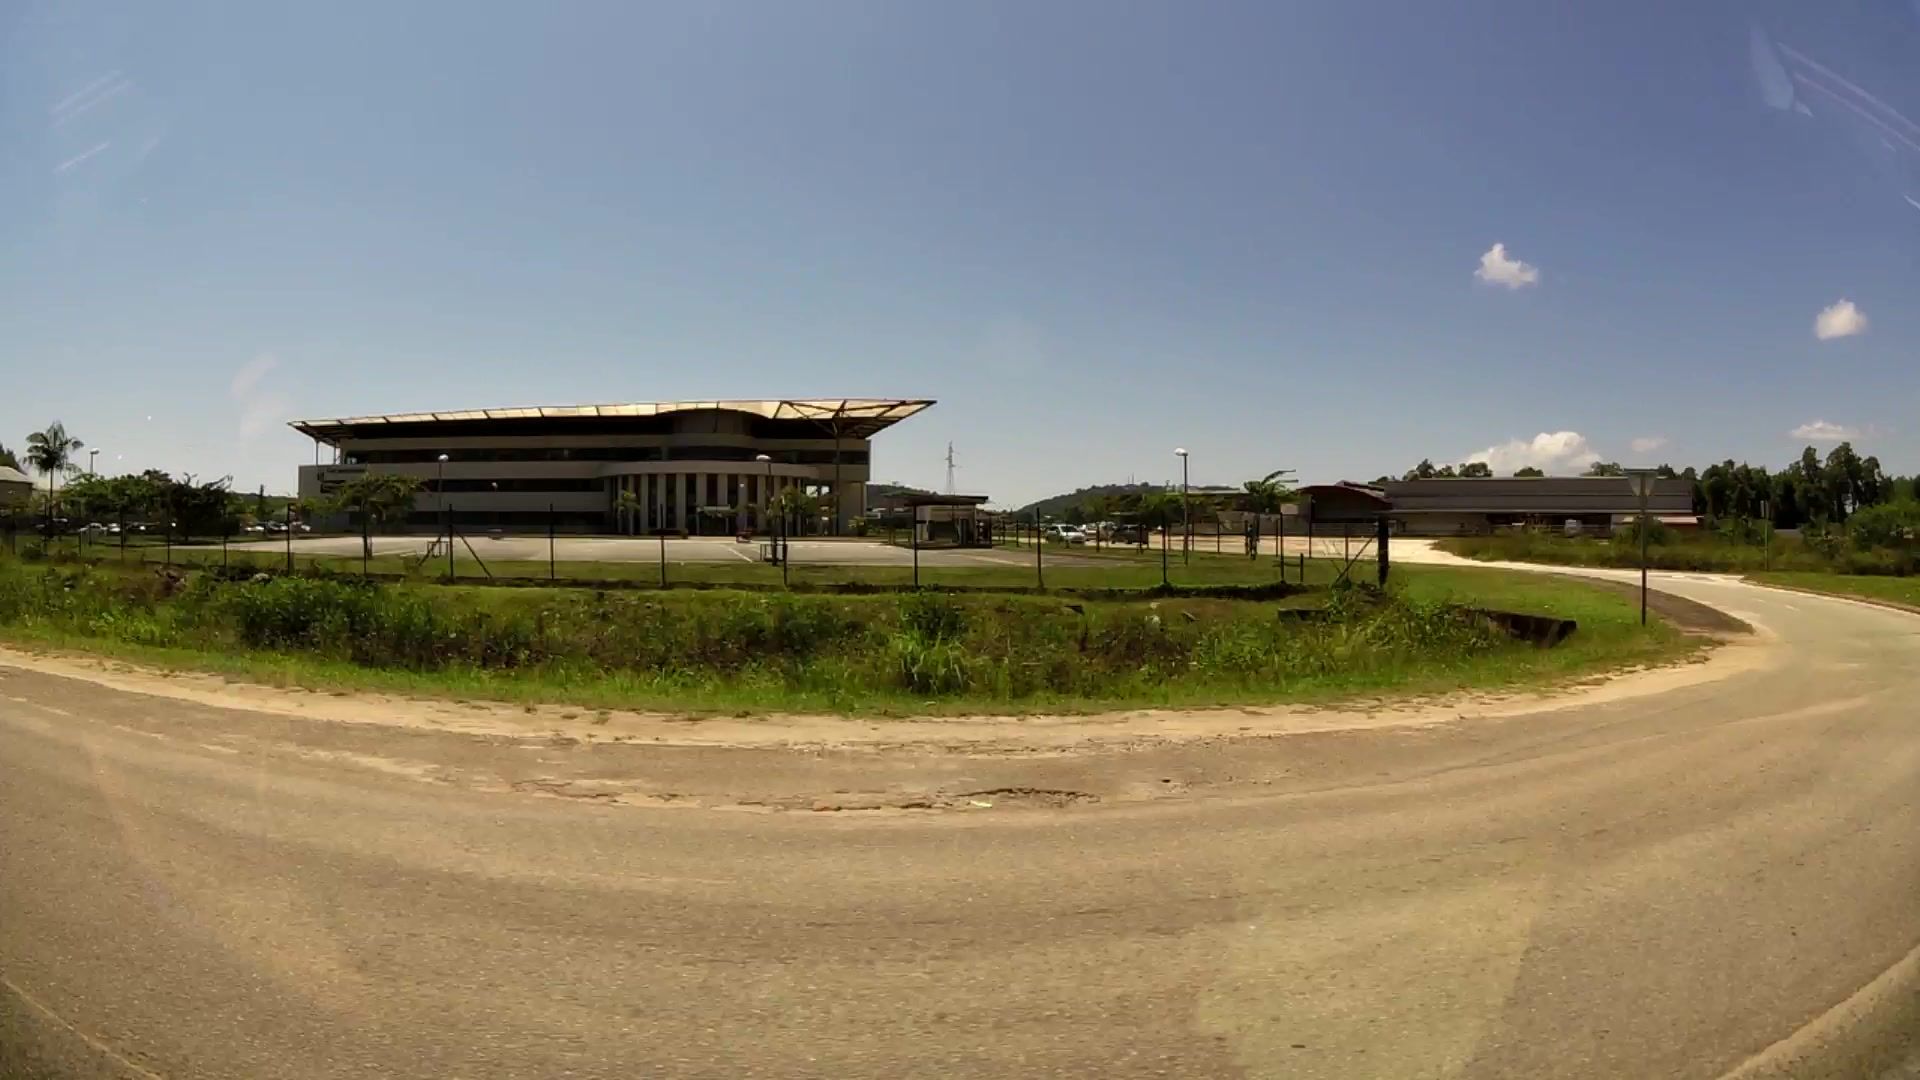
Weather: clear
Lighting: day
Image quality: good
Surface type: driving surface
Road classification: primary
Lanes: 2.0
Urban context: urban centre
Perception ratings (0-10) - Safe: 2.92, Lively: 0.72, Beautiful: 0.9, Boring: 6.7, Depressing: 9.38, Wealthy: 3.49